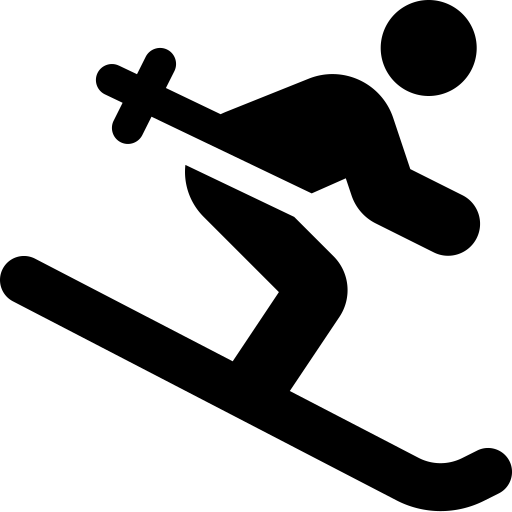
Tags: icon, FontAwesome, fa-icon, solid, person, skiing